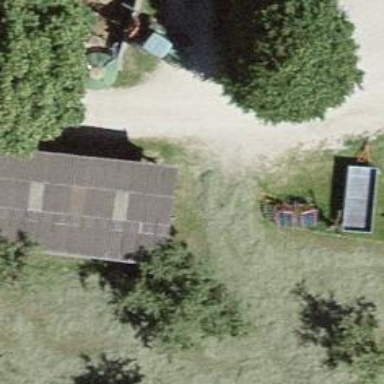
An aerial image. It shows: Barn.